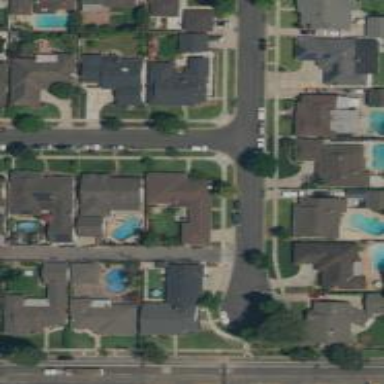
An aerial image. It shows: Residential road.